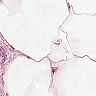
Metastatic tissue present: no